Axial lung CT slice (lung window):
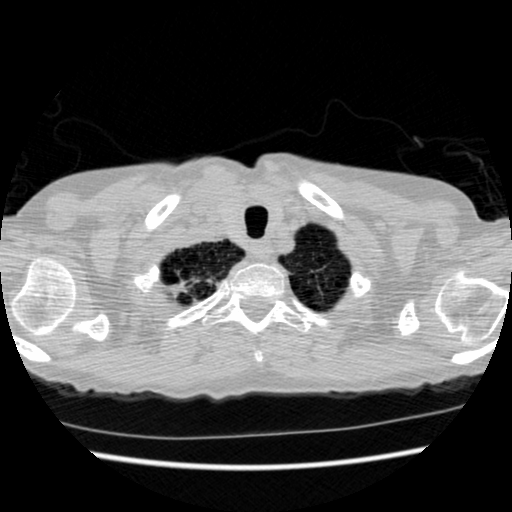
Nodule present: yes
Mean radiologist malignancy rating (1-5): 4